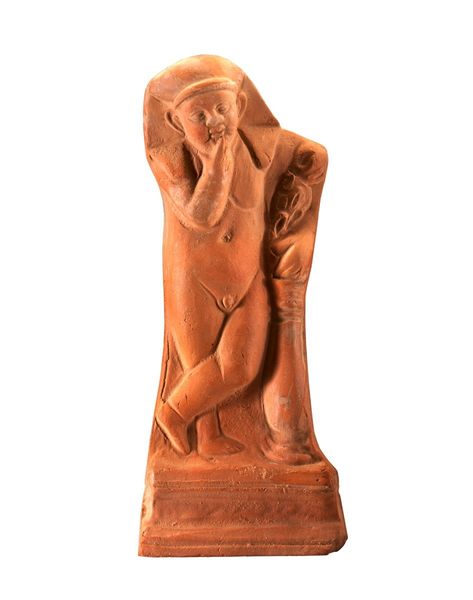
Titel: Harpokrates mit Nemes-Kopftuch
Standort: Hamburg
Institution: Museum für Kunst und Gewerbe Hamburg
Schlagwörter: figur, keramik, statue, ton, plastik, antike, form, kaiserzeit, helden, kleinplastik, kinderspielzeug, bildwerk, porzellanfigur, votivgaben, grabbeigaben, figürliche, götter, frühe kaiserzeit, prinzipat, römische, mittlere, handmodelliert, ägyptische, halbgötter, représentations ~ divinités égyptiennes, héros, etc., harpokrates, harpocrates